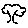
Label: tree